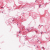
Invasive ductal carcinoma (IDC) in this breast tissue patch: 0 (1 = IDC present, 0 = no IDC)